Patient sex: M
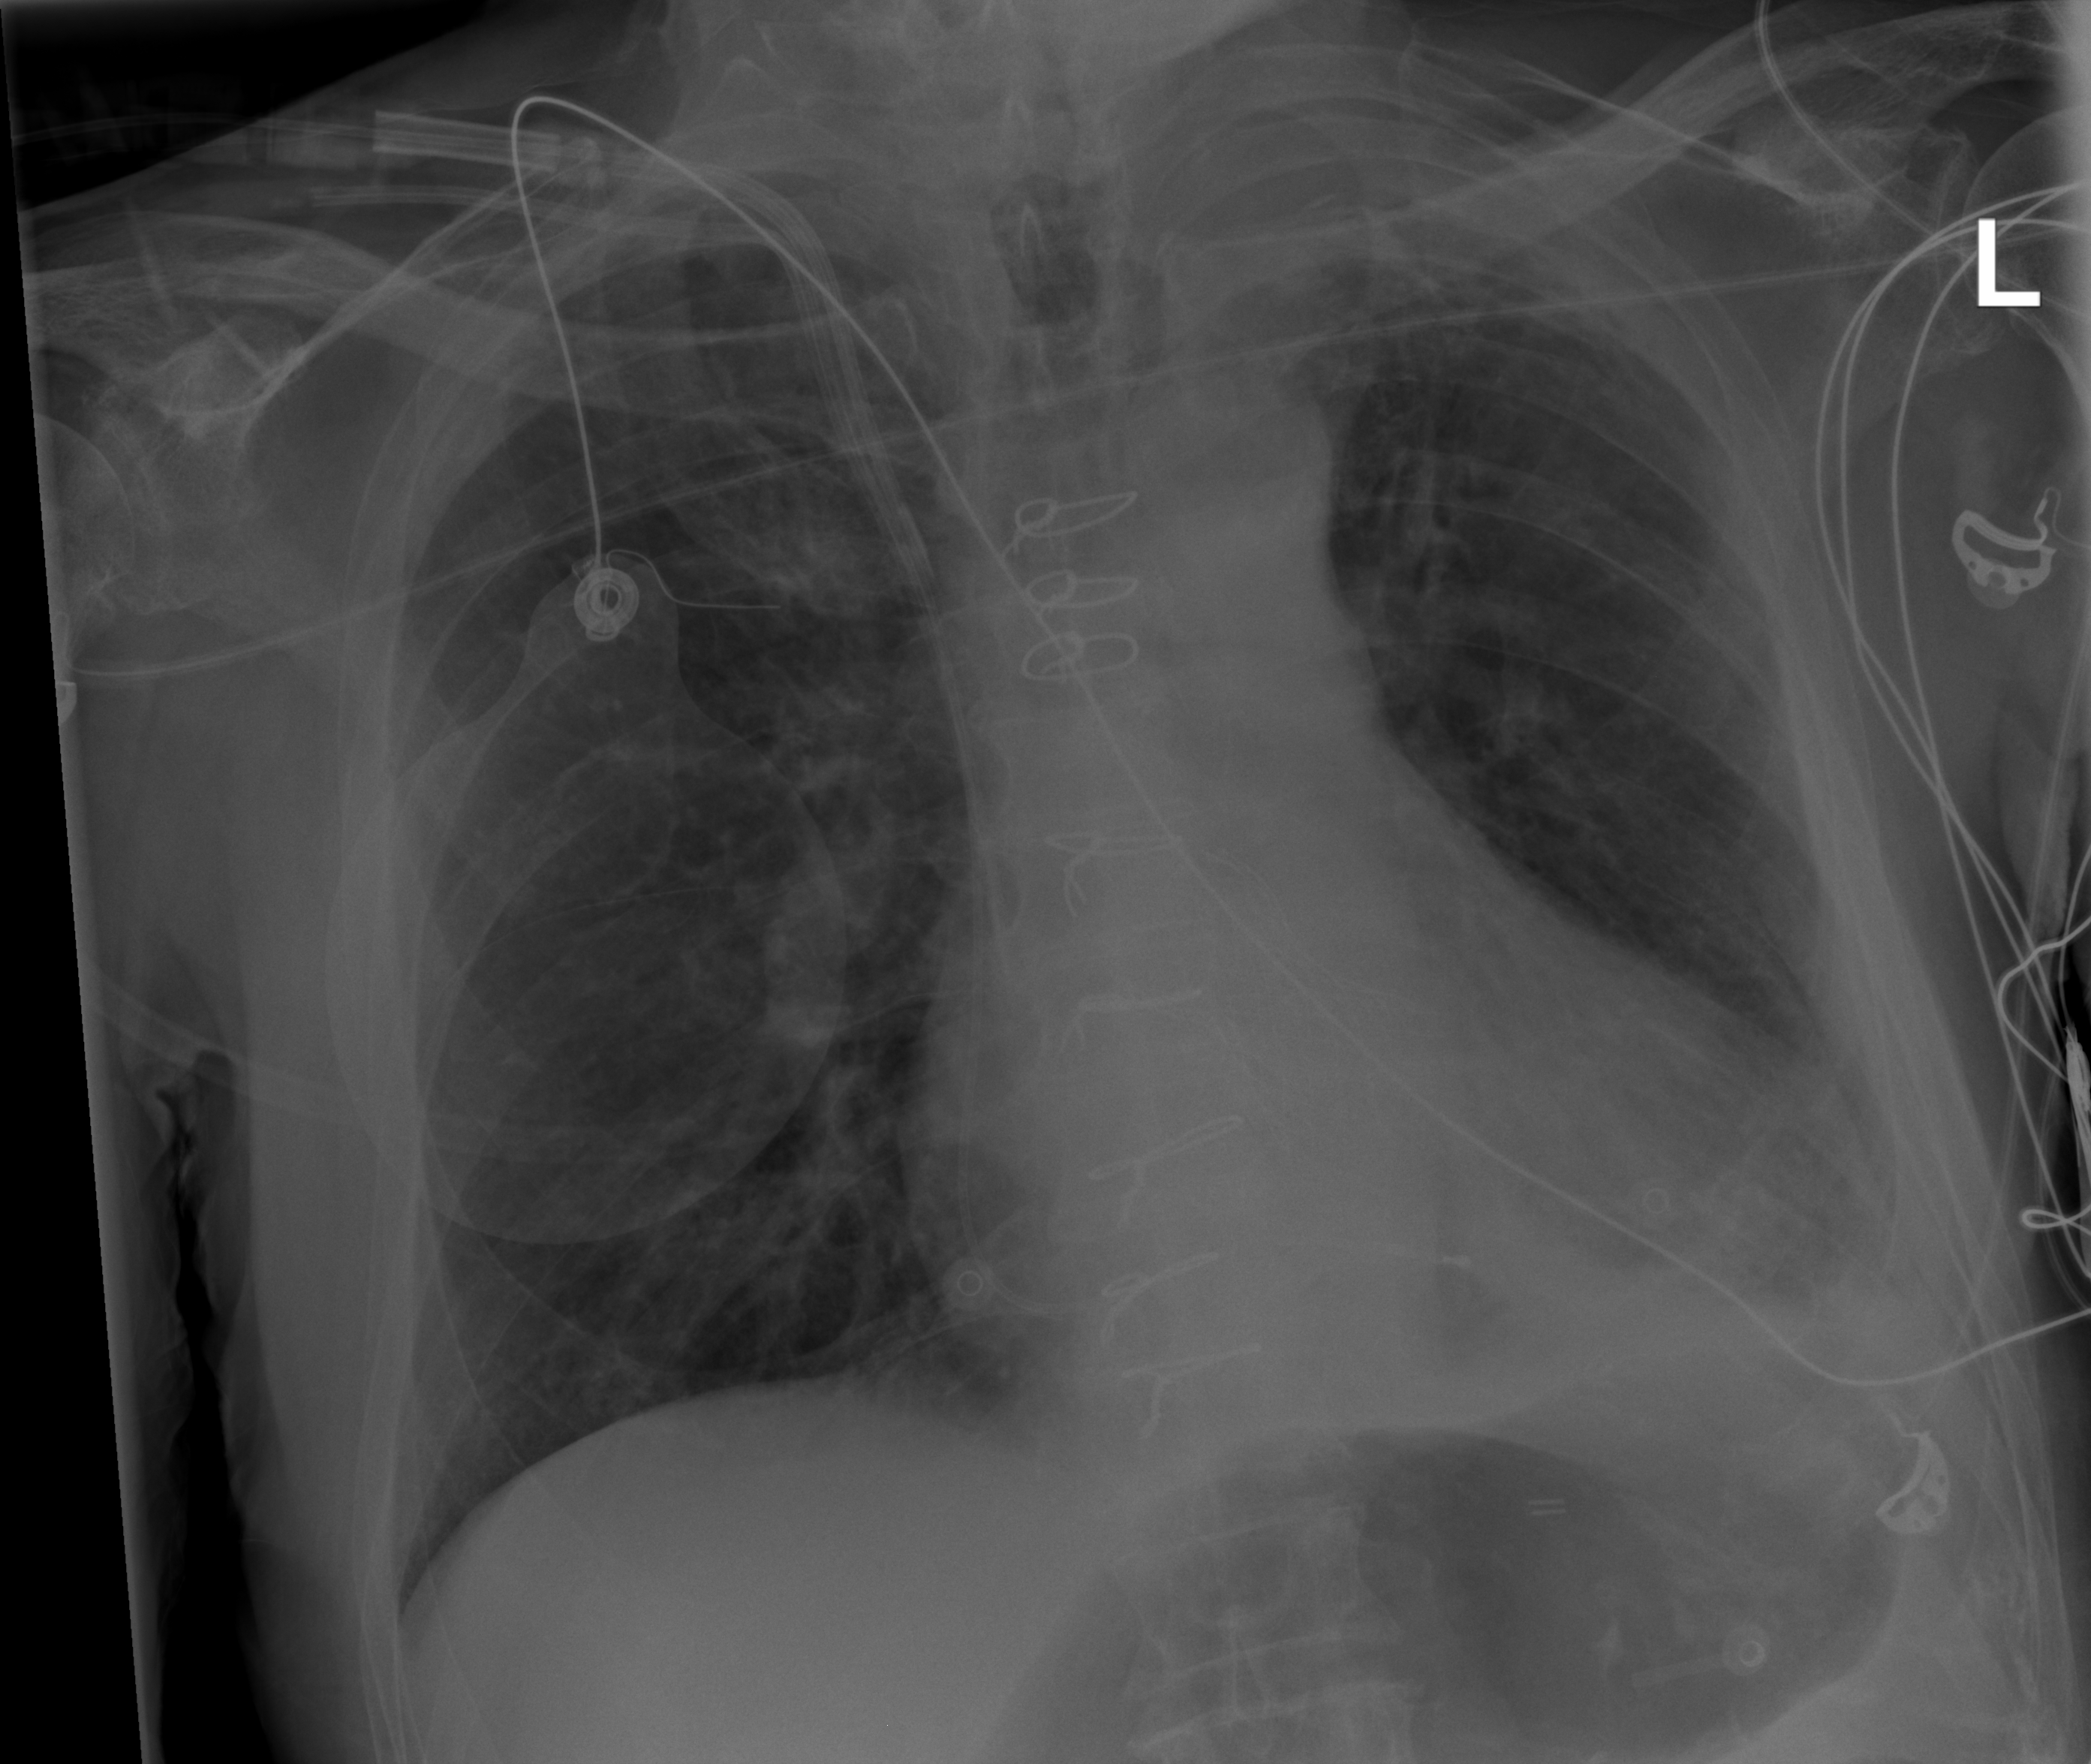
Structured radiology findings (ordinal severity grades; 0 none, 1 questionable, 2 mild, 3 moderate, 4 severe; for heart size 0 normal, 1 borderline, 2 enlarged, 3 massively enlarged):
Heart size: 1
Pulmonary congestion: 0
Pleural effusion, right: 0
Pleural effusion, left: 1
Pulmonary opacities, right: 0
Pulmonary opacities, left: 0
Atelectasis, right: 0
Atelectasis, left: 2